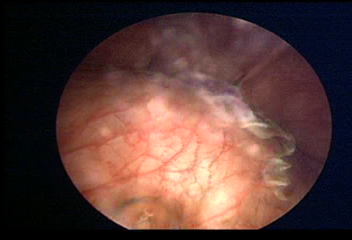
Modality: WLC
Class: Normal mucosa
Bladder cancer association: No